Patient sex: F
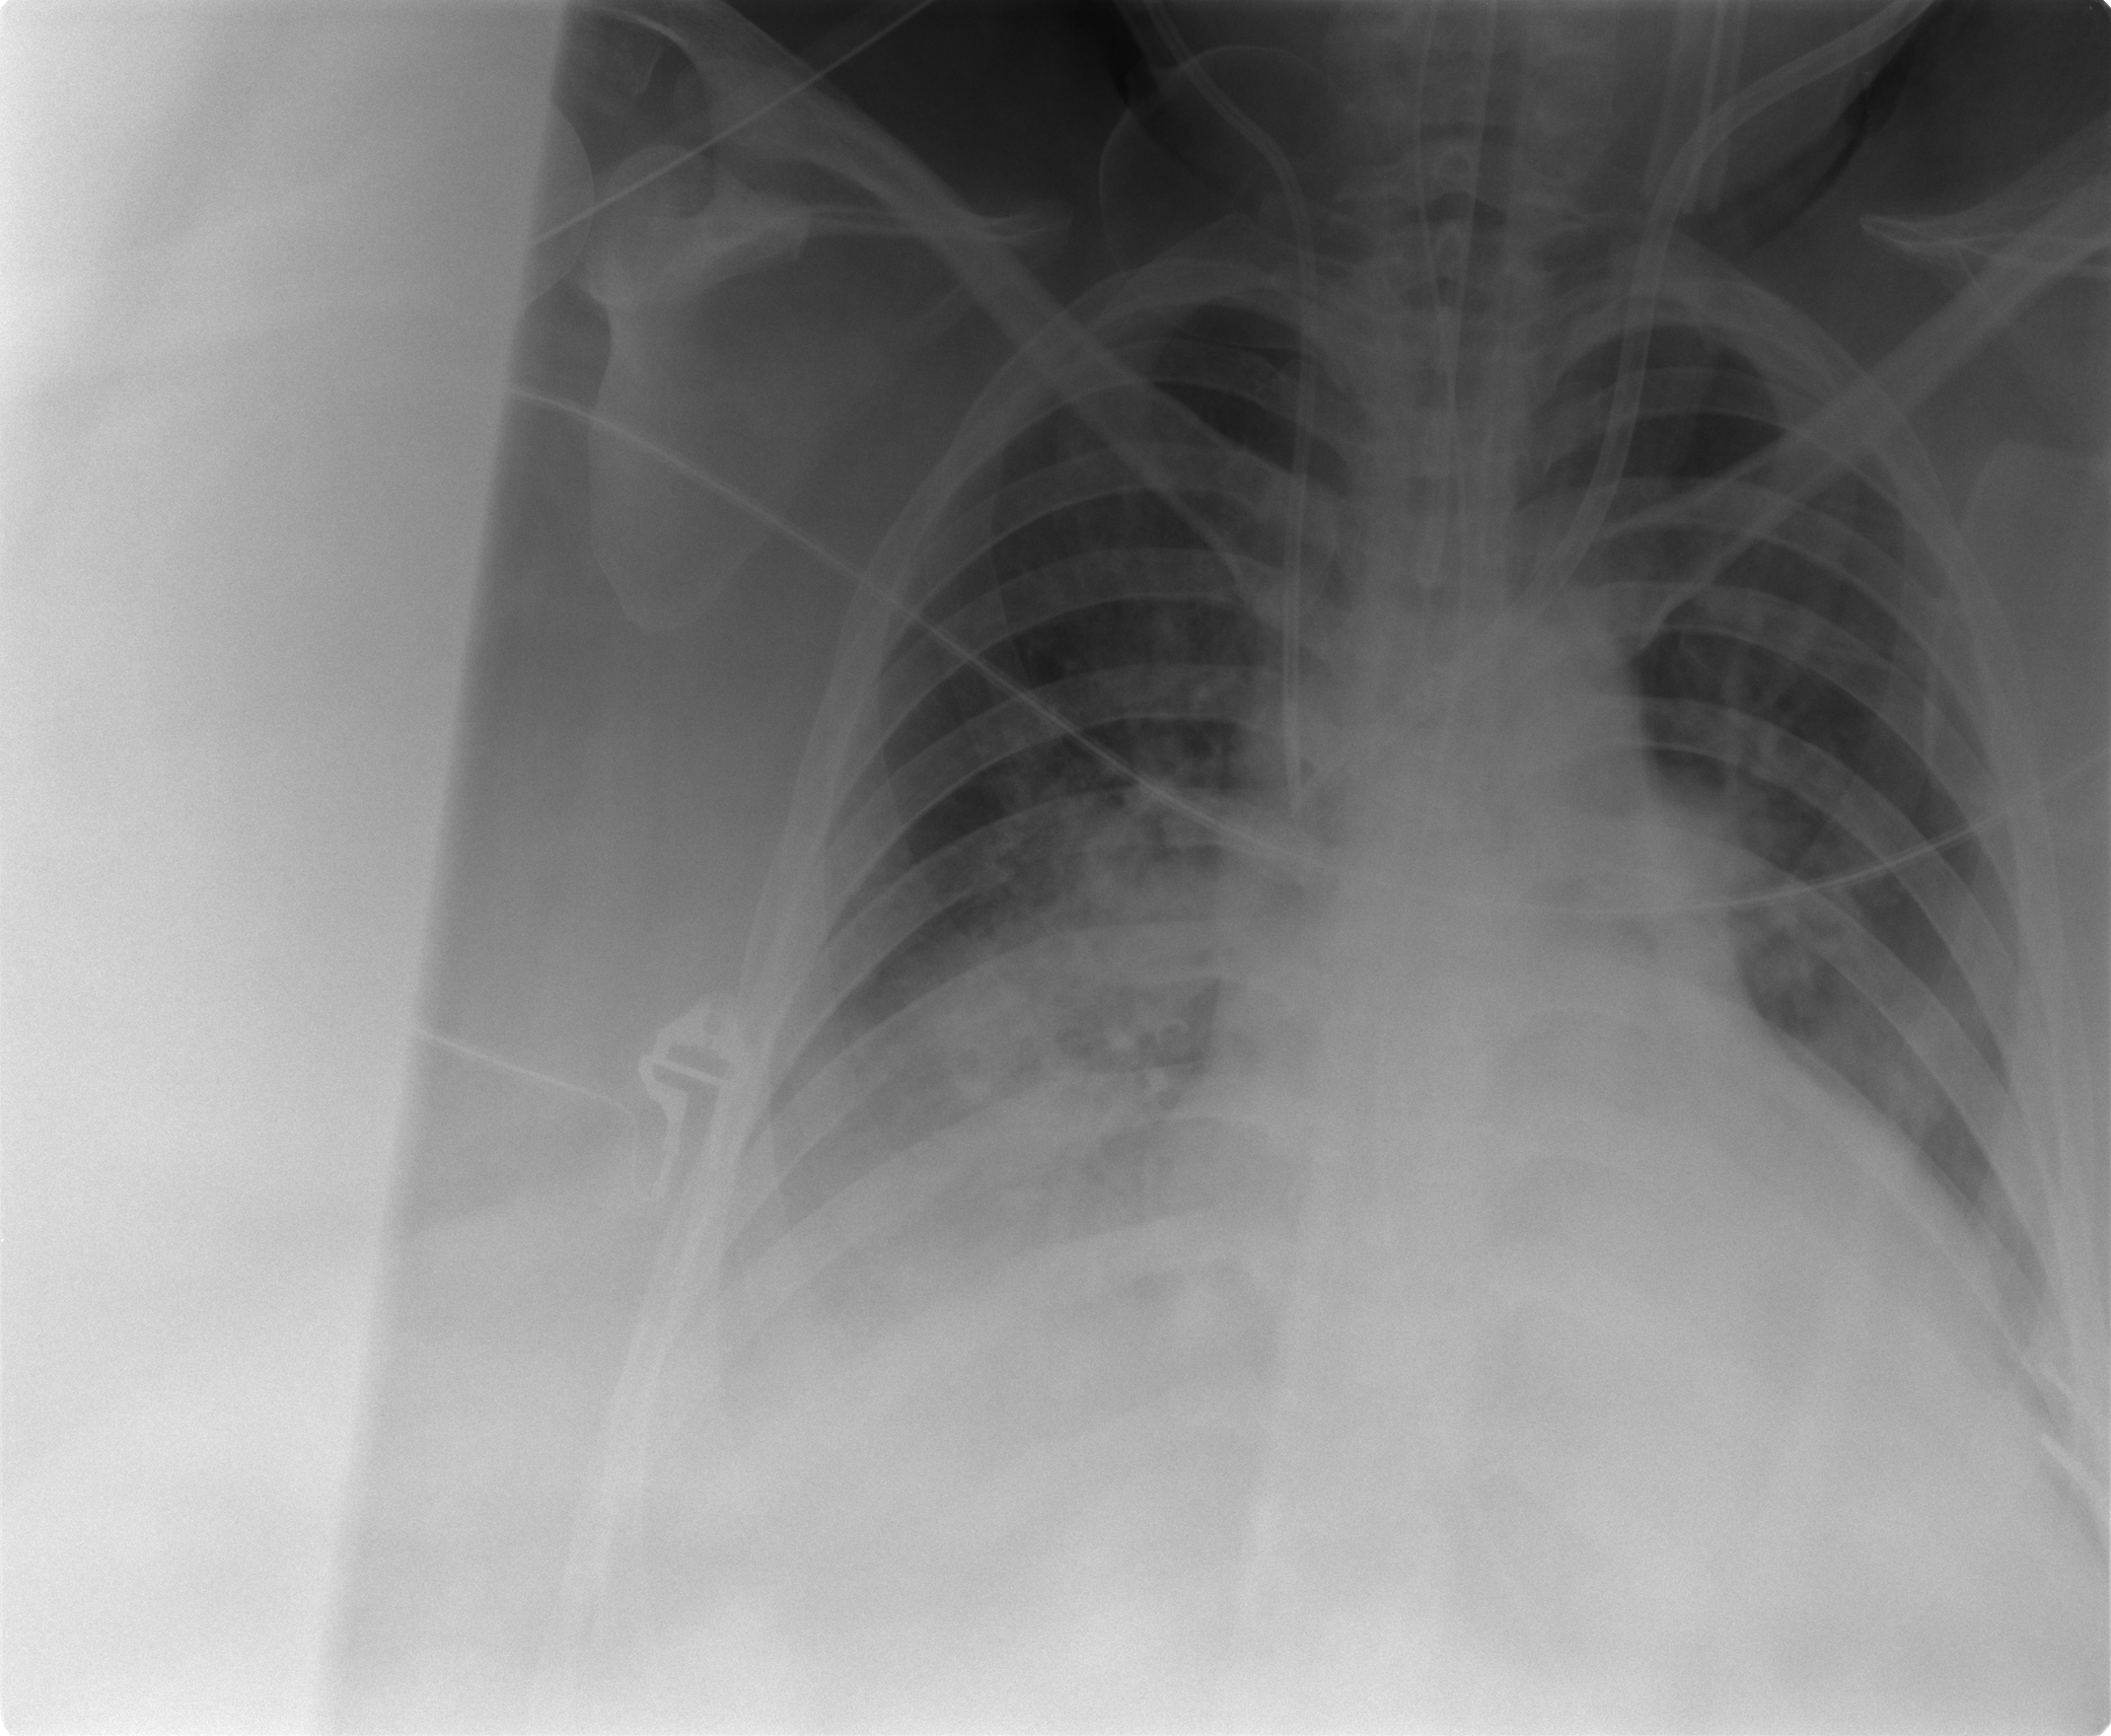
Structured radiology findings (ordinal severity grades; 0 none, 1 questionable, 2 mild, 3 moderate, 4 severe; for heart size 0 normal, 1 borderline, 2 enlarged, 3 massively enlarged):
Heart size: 2
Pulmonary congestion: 2
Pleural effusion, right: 2
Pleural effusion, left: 1
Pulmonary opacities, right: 3
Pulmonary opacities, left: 1
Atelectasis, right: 3
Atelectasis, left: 2